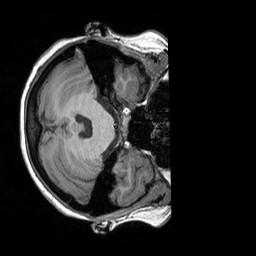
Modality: T1w
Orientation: axial
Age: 22
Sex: female
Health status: healthy
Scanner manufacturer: siemens
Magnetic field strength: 3 T
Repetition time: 2.3 s
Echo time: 0.00303 s